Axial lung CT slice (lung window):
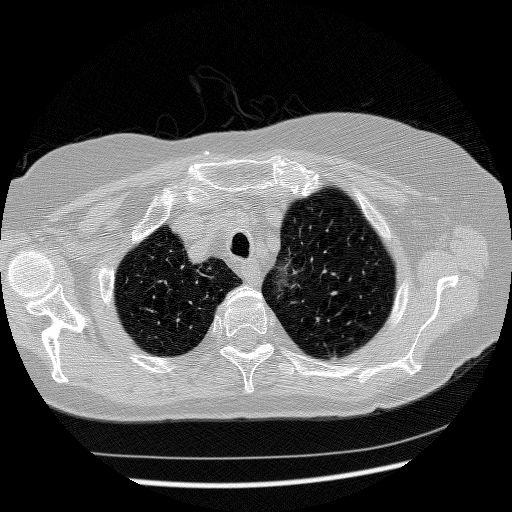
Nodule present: no